Question: I have tried searching for this answer and tried a few things that I found in posts on here but nothing seems to be working.
What I have is this:

with this:
'''
private class InputGUI extends JFrame implements ActionListener
{
private JTextField urlIn = new JTextField(colWidth);
private JLabel urlLabel = new JLabel("DB URL: ");
private JTextField protocolIn = new JTextField(colWidth);
private JLabel protocolLabel = new JLabel("Protocol: ");
private JTextField portIn = new JTextField(colWidth);
private JLabel portLabel = new JLabel("Port: ");
private JTextField userIn = new JTextField(colWidth);
private JLabel userLabel = new JLabel("Username: ");
private JPasswordField passIn = new JPasswordField(colWidth);
private JLabel passLabel = new JLabel("Password: ");
private JTextField tableIn = new JTextField(colWidth);
private JLabel tableLabel = new JLabel("Table: ");
/**
*
*/
private static final long serialVersionUID = 1L;
public void inputFields()
{
addWindowListener(new WindowAdapter()
{
public void windowClosing(WindowEvent e)
{
inputExit.doClick();
}
});
// Sets the size, what to do when closed and the title
this.setSize(350,400);
this.setDefaultCloseOperation(JFrame.DO_NOTHING_ON_CLOSE);
this.setTitle("Brewberry Pi!");
// Set the location off the frame
this.setLocationRelativeTo(null);
button1 = new JButton("Submit");
button1.addActionListener(this);
button2 = new JButton("Cancel");
button2.addActionListener(this);
inputExit = new JButton("Exit");
inputExit.addActionListener(this);
// Panel for content to be added to
JPanel labelPanel = new JPanel();
JPanel fieldPanel = new JPanel();
JPanel buttonPanel = new JPanel();
Box box1 = Box.createVerticalBox();
Box box2 = Box.createVerticalBox();
box1.add(urlLabel);
box1.add(protocolLabel);
box1.add(portLabel);
box1.add(userLabel);
box1.add(passLabel);
box1.add(tableLabel);
box2.add(urlIn);
box2.add(protocolIn);
box2.add(portIn);
box2.add(userIn);
box2.add(passIn);
box2.add(tableIn);
labelPanel.add(box1);
fieldPanel.add(box2);
buttonPanel.add(button1);
buttonPanel.add(button2);
// Add Panel to frame
this.add(labelPanel, BorderLayout.WEST);
this.add(fieldPanel, BorderLayout.CENTER);
this.add(buttonPanel, BorderLayout.SOUTH);
this.pack();
// Don't allow the user to change the size of our window
this.setResizable(false);
// Set to visible
this.setVisible(true);
}
'''
I need the labels to line up with the fields but no matter what I try the labels always end up right underneath each other.
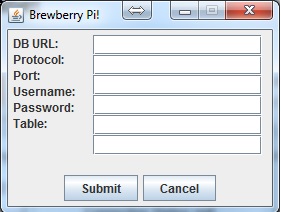
Answer: Try this:
'''
box1.add(urlLabel);
box1.add(Box.createRigidArea(new Dimension(5,5))); // change these dimension to achieve the correct spacing
box1.add(protocolLabel);
box1.add(Box.createRigidArea(new Dimension(5,5)));
box1.add(portLabel);
box1.add(Box.createRigidArea(new Dimension(5,5)));
box1.add(userLabel);
box1.add(Box.createRigidArea(new Dimension(5,5)));
box1.add(passLabel);
box1.add(Box.createRigidArea(new Dimension(5,5)));
box1.add(tableLabel);
'''
See also: <URL>.